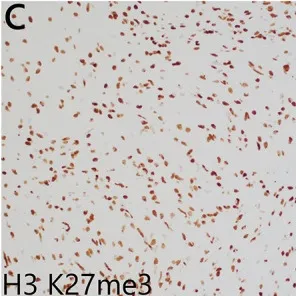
Representative microscopic features from the intraoperative biopsy sample. The H3 K27 trimethylation (me3) expression was retained in the tumor cells.
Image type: pathology (immunostaining)